Interaction volume radius: 5 \u00c5
Interaction volume height: 10 \u00c5
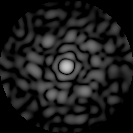
Disorder parameter: 0.8466